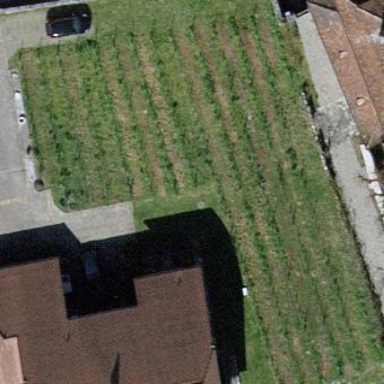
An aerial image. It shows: Vineyard where grapes are grown.